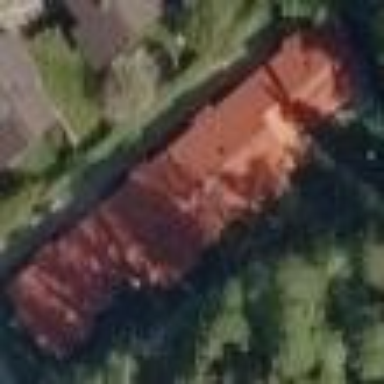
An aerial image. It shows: Terrace-style building with gabled roof.